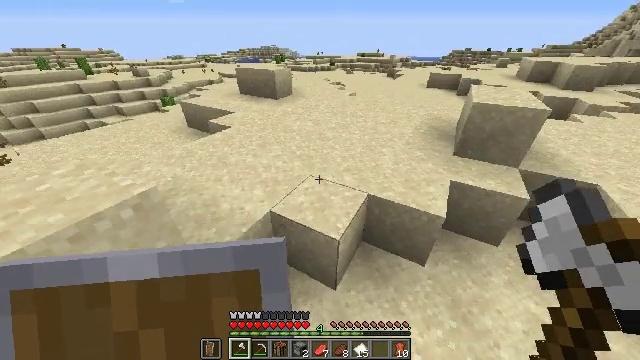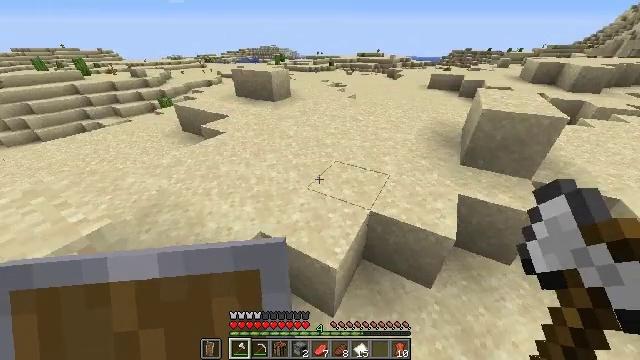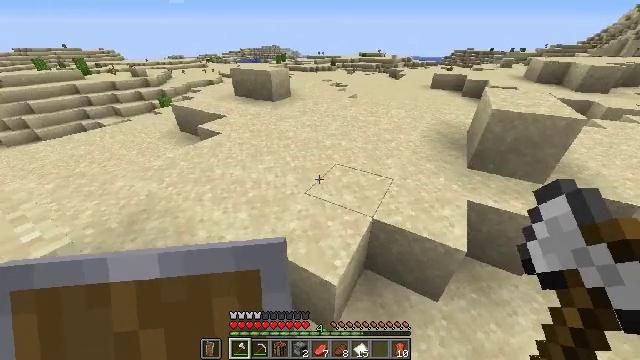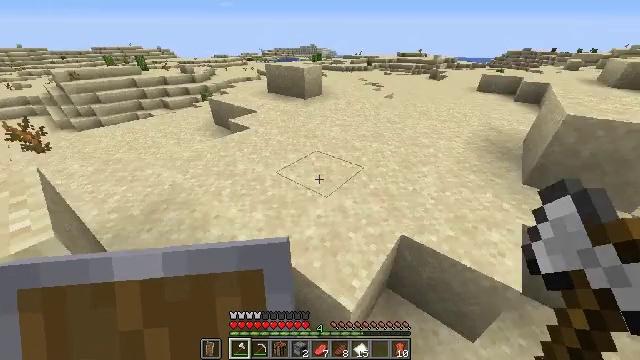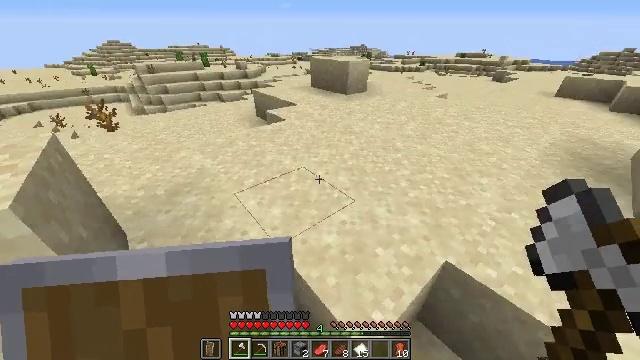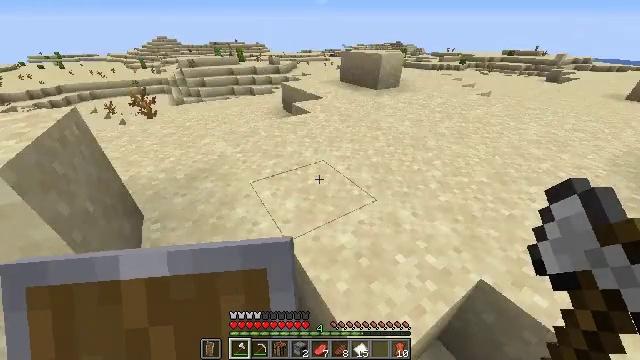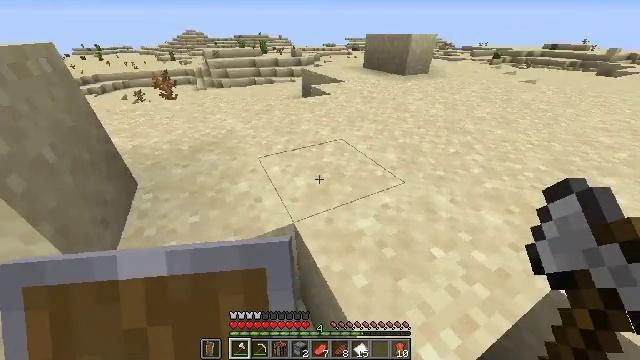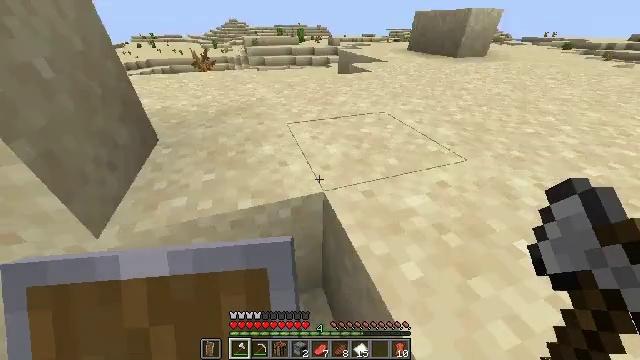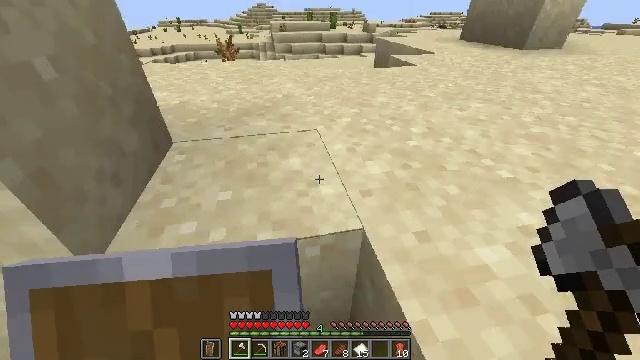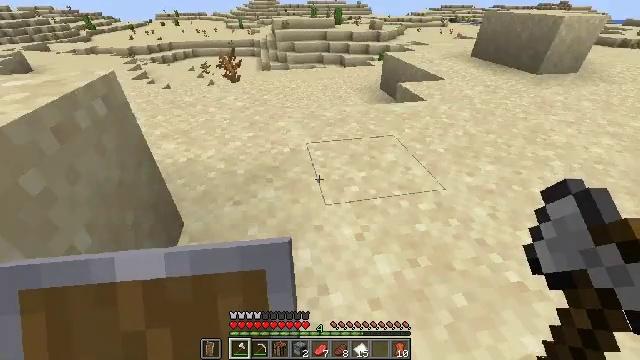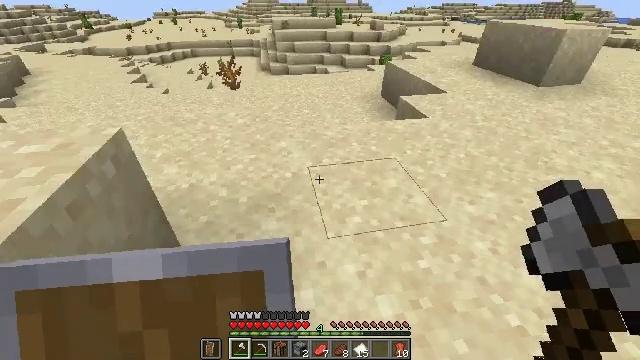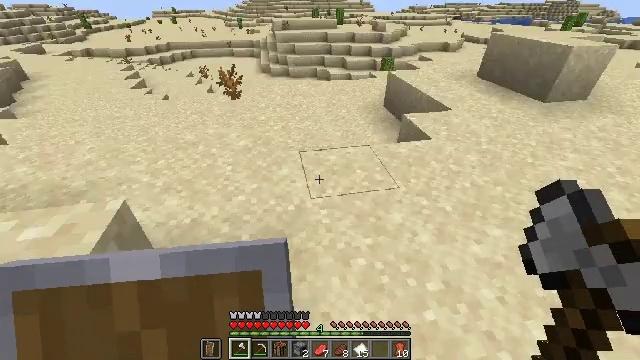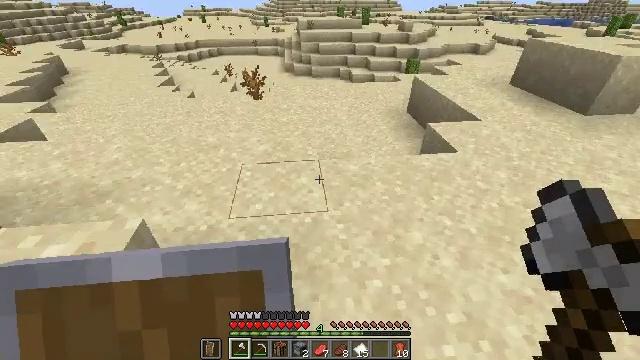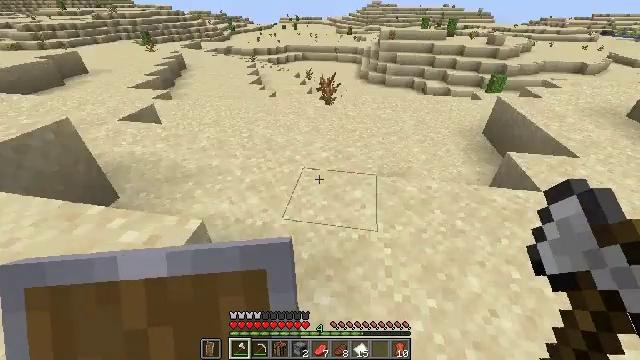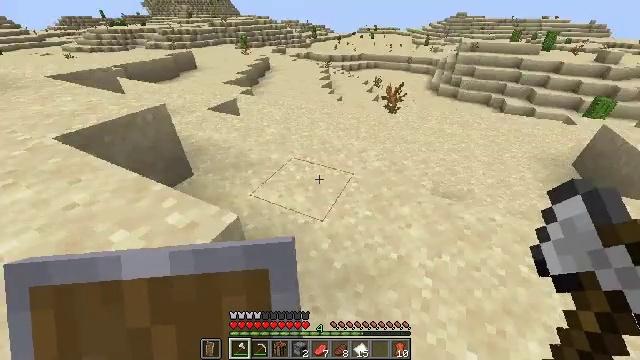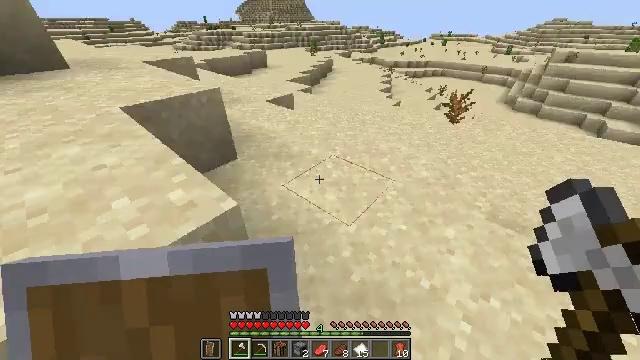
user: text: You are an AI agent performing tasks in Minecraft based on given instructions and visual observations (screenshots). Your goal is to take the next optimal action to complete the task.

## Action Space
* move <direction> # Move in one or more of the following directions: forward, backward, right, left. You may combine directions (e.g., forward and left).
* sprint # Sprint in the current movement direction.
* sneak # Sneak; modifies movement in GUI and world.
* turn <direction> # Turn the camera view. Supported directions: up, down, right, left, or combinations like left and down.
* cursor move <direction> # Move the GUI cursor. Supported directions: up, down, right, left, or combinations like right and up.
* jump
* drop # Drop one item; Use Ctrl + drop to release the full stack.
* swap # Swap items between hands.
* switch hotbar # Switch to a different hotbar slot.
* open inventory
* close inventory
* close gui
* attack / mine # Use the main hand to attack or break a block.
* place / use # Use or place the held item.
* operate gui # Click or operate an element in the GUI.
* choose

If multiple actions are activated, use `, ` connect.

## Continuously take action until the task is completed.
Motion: motion action
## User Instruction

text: Mine the dead bush in the desert.
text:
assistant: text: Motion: sprint, jump
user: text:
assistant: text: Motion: sprint, jump
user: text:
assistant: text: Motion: sprint, turn left, jump
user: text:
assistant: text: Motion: sprint, turn left, jump
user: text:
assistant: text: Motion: sprint, turn left, jump
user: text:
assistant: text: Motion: sprint, turn left and down, jump
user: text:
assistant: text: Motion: sprint, turn left and down, jump
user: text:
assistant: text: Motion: sprint, turn left, jump
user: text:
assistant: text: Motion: sprint, jump
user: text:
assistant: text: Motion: sprint, jump
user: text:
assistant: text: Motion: sprint, jump
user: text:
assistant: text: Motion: sprint, turn left, jump
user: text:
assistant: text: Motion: sprint, turn left, jump
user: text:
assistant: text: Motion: move right, sprint, turn left, jump
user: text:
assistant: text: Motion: move right, sprint, turn left, jump
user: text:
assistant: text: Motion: move right, sprint, turn left, jump
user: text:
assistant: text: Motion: move right, sprint, turn left and up, jump
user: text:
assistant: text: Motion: move right, sprint, jump
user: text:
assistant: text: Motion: sprint, jump
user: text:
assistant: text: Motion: sprint, jump
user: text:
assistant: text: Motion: sprint, jump
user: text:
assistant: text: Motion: sprint, turn right, jump
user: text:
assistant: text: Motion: sprint, turn right and down, jump
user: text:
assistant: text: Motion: sprint, turn right, jump
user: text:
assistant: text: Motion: sprint, turn right
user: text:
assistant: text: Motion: sprint, turn right
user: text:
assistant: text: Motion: sprint
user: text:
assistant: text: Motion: sprint, turn right
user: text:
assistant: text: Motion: sprint, turn right and up
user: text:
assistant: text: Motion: sprint, turn right and up